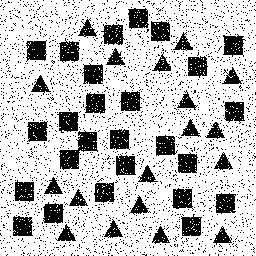
Squares: 26
Triangles: 18
Stars: 0
Total shapes: 44